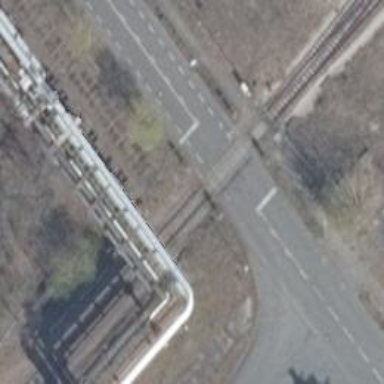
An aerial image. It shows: Crossing for the railway.